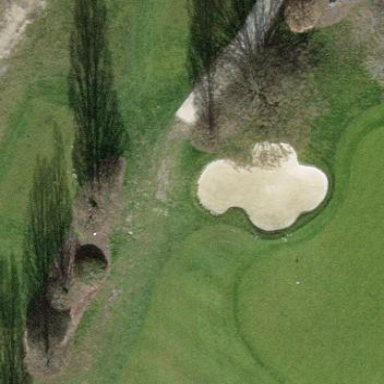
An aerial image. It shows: Sand bunker on golf course.